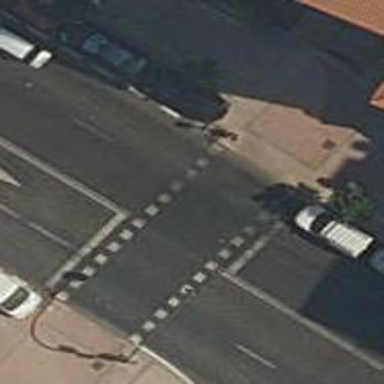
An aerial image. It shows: Crossing with traffic signals.